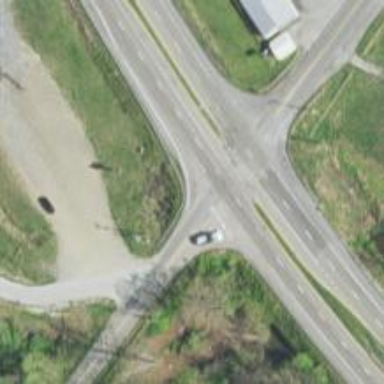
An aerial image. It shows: Stop road.